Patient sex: F
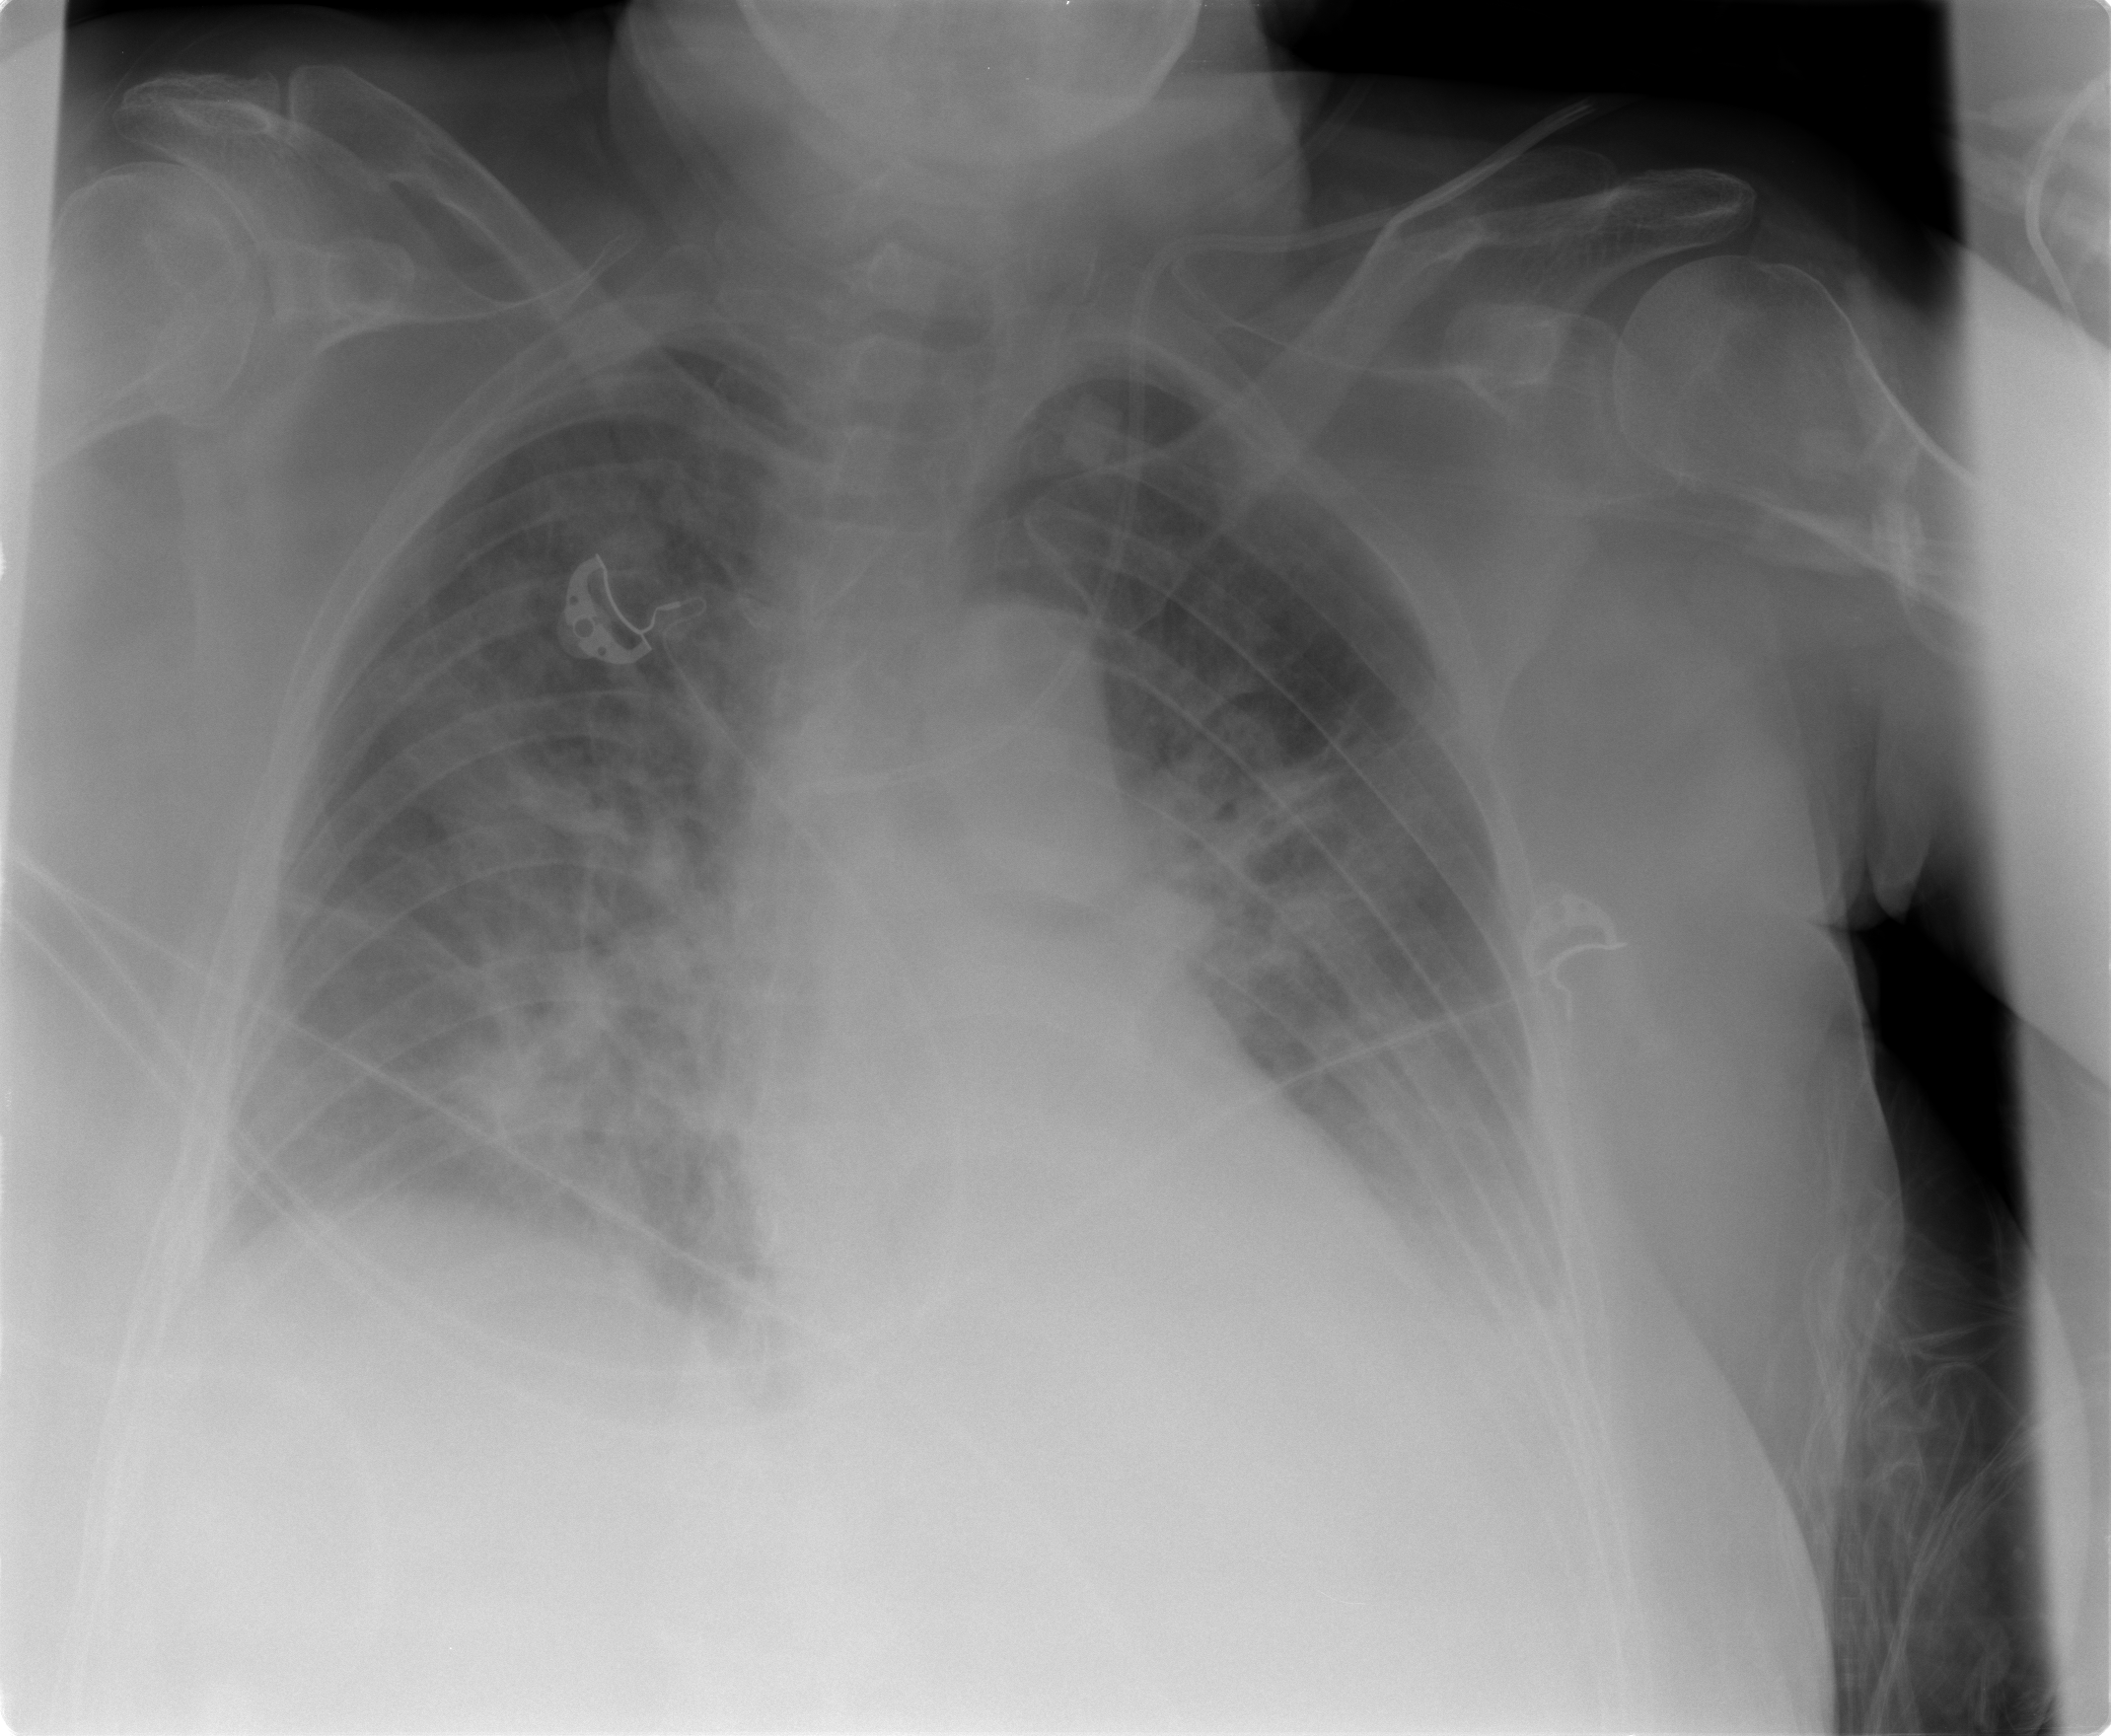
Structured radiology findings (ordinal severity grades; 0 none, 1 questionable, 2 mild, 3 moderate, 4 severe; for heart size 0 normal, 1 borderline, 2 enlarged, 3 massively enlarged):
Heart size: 0
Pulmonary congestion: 2
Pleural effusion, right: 2
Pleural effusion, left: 3
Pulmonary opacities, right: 2
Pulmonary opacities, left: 2
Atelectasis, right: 2
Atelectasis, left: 2